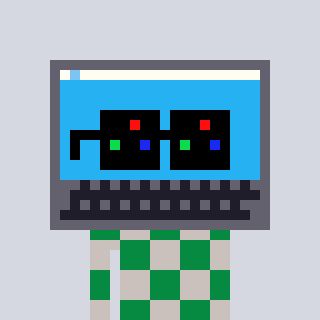
a pixel art character with square black sunglasses, a laptop-shaped head and a foggrey-colored body on a cool background